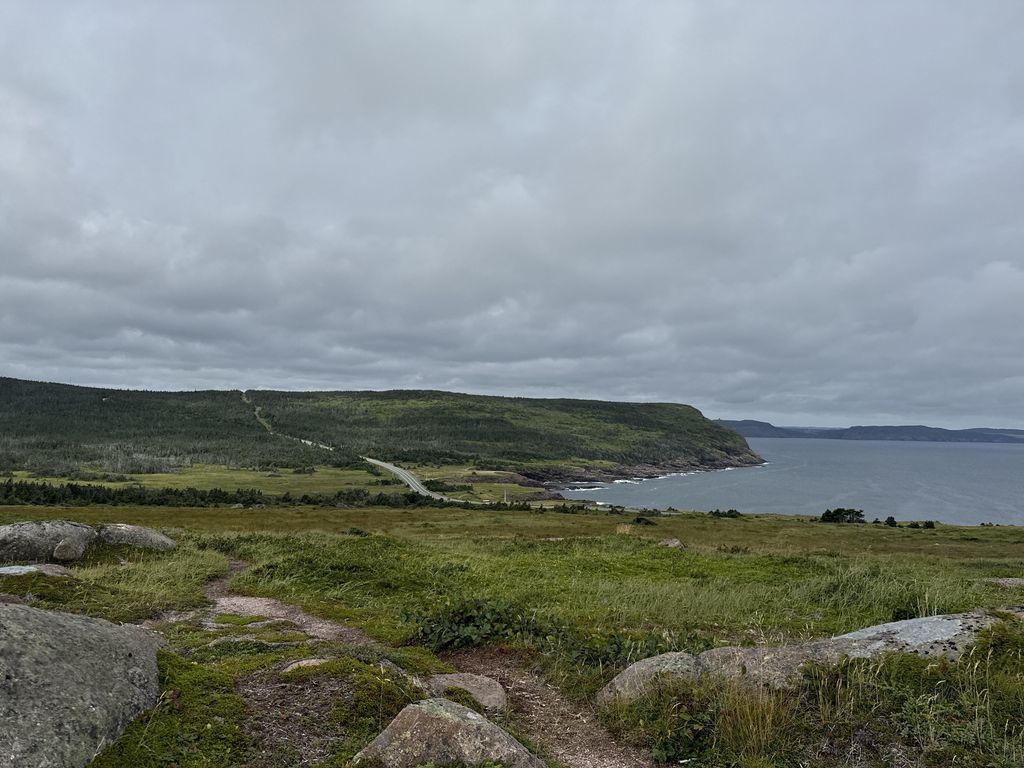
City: st_johns